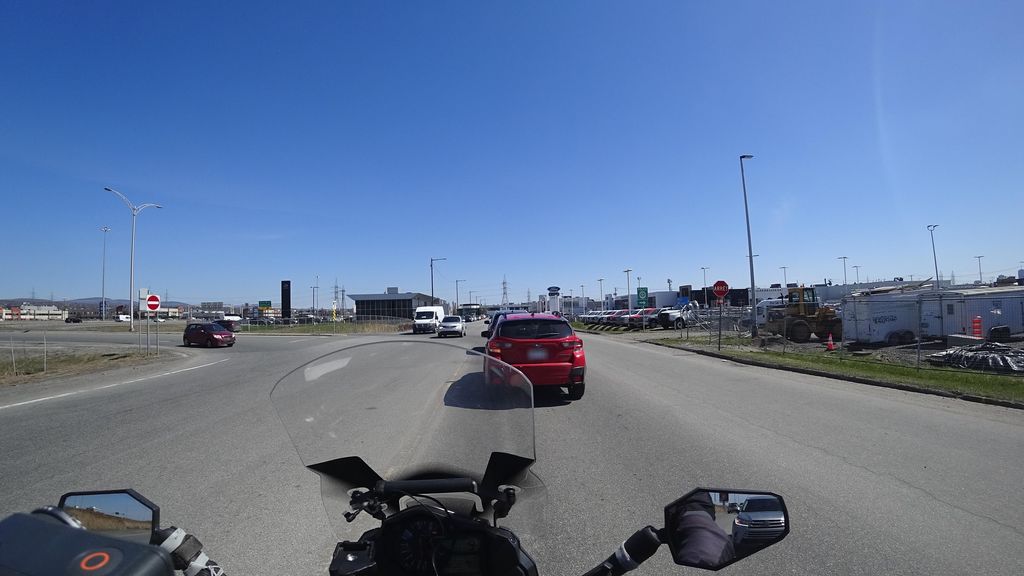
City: quebec_city